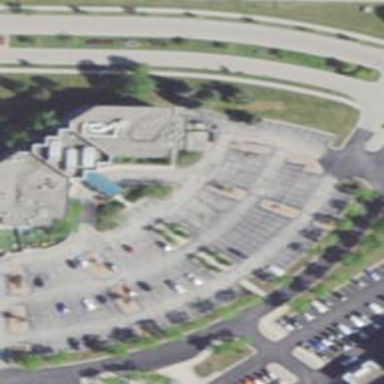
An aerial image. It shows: Office building.